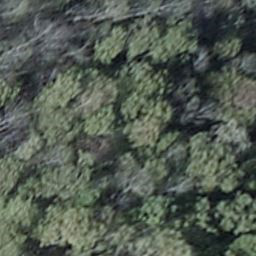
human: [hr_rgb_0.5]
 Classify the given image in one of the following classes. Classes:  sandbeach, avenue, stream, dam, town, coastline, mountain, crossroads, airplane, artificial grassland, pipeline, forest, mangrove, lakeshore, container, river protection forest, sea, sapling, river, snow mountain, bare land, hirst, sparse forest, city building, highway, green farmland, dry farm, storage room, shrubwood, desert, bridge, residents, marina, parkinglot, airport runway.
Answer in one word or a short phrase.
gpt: shrubwood